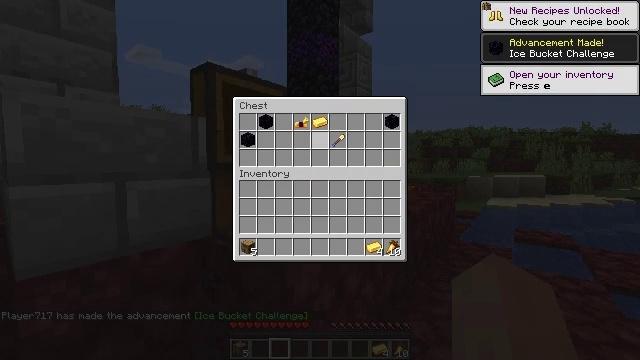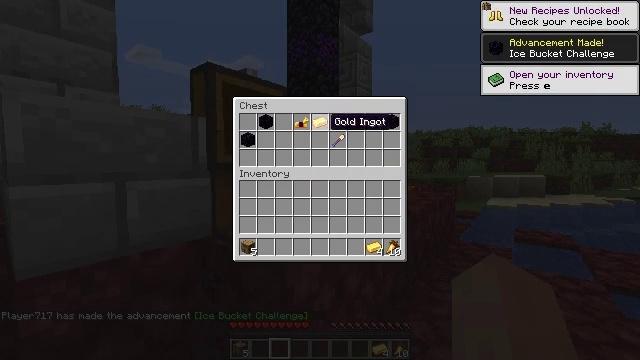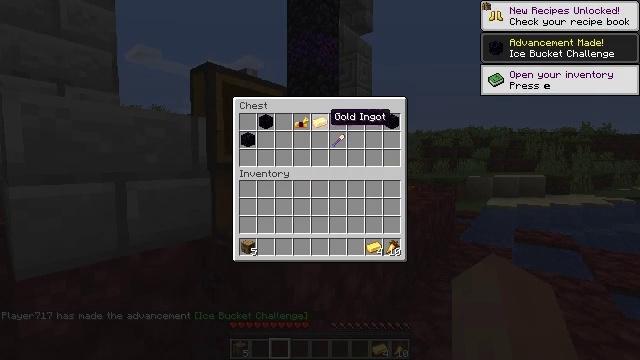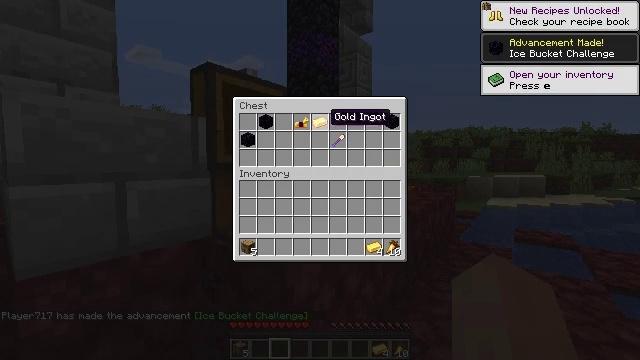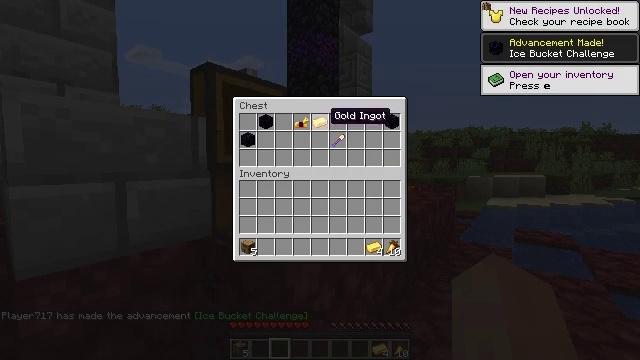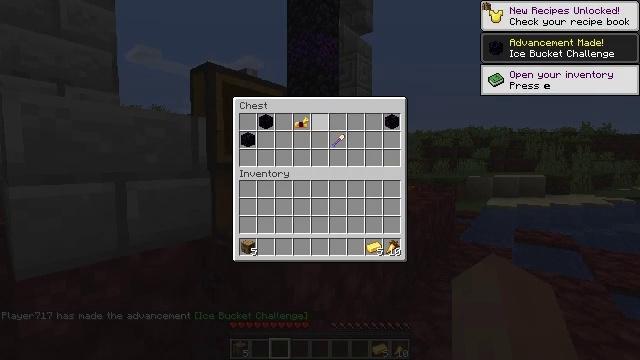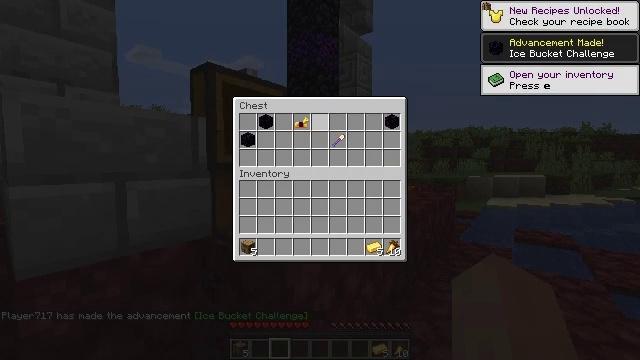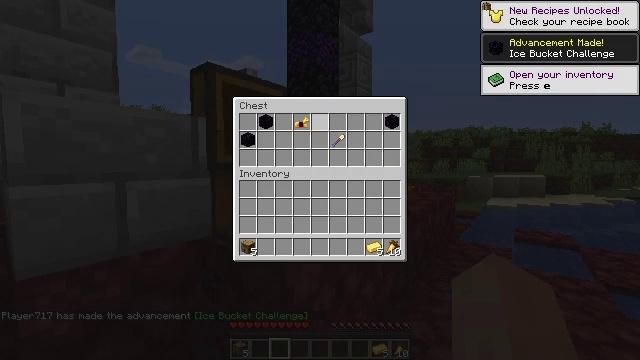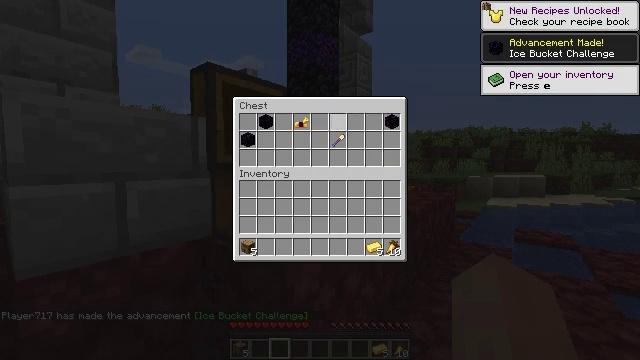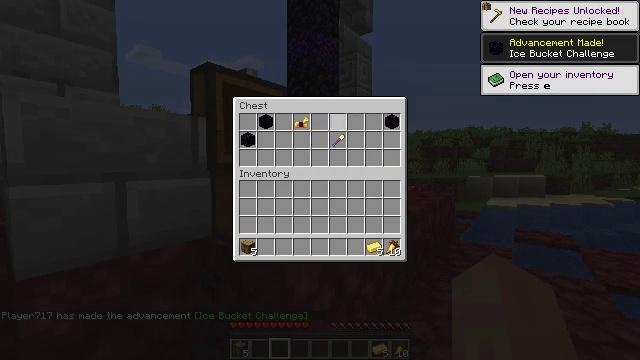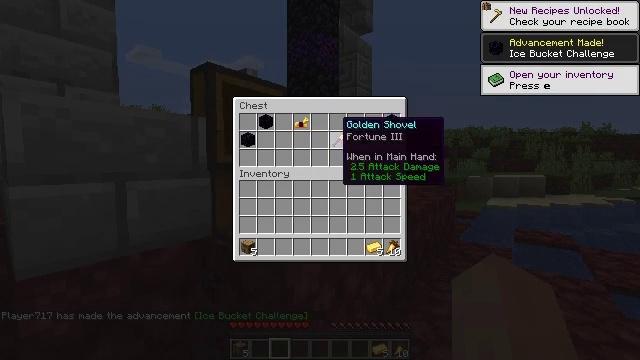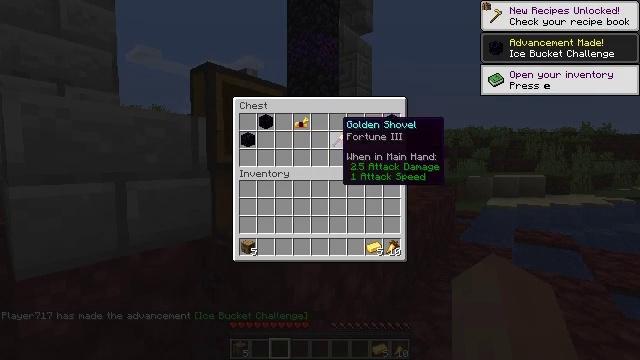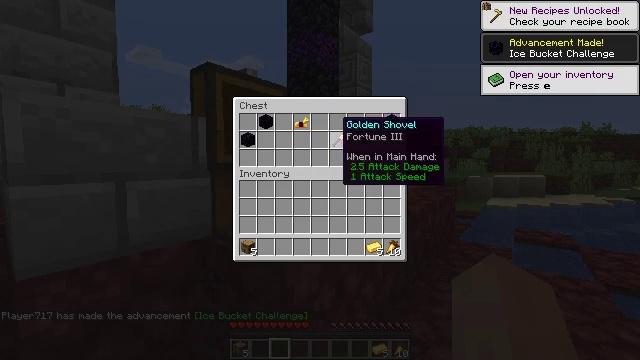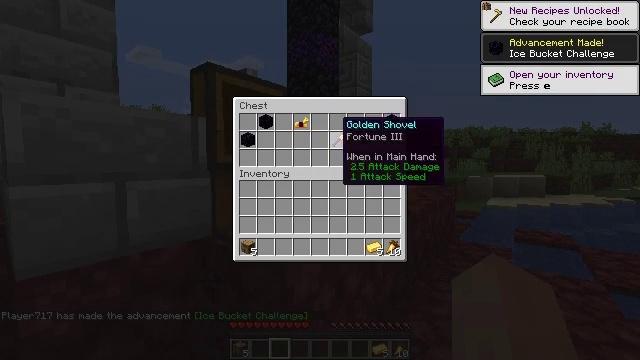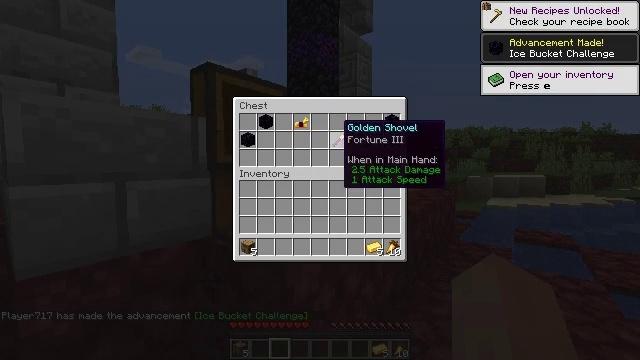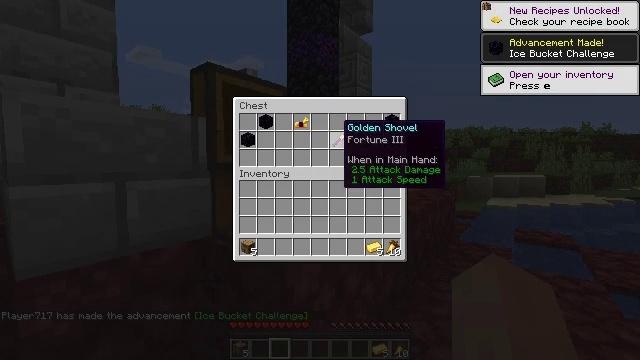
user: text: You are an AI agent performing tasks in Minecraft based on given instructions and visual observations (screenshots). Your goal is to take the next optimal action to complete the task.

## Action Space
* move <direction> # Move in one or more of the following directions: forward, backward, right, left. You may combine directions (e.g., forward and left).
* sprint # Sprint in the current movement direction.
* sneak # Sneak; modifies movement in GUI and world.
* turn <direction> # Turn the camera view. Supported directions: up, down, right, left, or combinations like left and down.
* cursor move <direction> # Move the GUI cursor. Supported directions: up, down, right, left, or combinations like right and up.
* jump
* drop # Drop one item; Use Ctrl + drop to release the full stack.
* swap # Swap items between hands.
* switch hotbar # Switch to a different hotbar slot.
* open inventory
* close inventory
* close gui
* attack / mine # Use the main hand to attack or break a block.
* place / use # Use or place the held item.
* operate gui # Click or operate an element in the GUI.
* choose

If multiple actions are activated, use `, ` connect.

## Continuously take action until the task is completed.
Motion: motion action
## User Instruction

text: Dig through gravel to clear a path.
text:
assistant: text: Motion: sneak, cursor move up
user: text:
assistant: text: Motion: sneak
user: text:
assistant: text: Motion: sneak
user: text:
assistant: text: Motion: sneak
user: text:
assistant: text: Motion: sneak, operate gui
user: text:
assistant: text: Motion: sneak, operate gui
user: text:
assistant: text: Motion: sneak, operate gui
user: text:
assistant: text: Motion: sneak
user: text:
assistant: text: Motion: sneak
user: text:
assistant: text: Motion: sneak
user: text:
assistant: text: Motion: sneak
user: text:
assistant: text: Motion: sneak
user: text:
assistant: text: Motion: sneak
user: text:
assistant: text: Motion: sneak
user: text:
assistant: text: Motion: sneak
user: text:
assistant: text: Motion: sneak
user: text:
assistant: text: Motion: sneak, operate gui
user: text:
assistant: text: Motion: sneak, operate gui
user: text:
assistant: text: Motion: sneak
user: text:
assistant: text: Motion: sneak
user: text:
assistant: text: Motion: sneak
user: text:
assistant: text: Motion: sneak
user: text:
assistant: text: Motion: sneak
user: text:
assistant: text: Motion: sneak
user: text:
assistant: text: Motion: sneak
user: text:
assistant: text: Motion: no_op
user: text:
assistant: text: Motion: no_op
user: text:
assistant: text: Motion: no_op
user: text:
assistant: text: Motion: turn right and down, close gui
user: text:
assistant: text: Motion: turn right and down